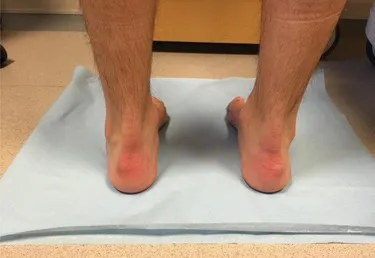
B
) Hindfoot varus alignment.
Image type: medical_photograph (skin_photograph)